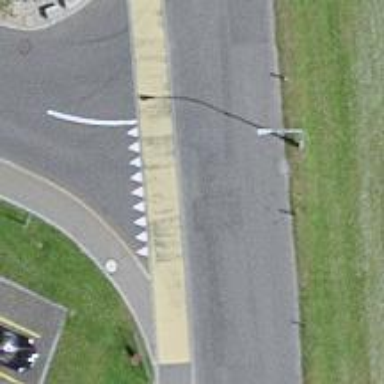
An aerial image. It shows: Road with "give way" sign.